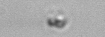
Label: detritus